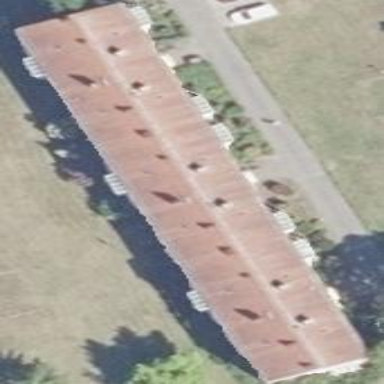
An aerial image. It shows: Apartments building with gabled roof that is oriented along.